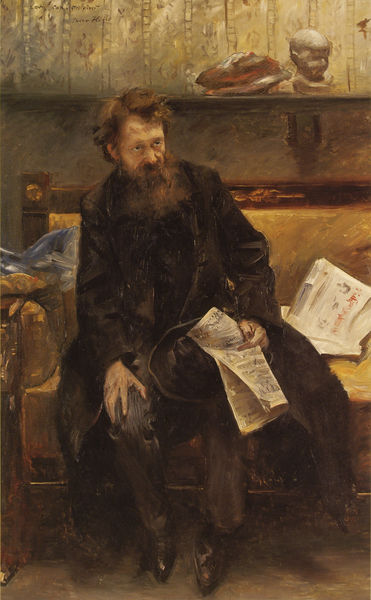
Titel: Porträt des Dichters Peter Hille
Künstler: Lovis Corinth
Standort: Bremen
Institution: Kunsthalle Bremen
Schlagwörter: blau, blätter, dunkel, gemälde, hand, kopf, mann, weiß, gelb, impressionismus, ocker, sitzen, braun, finger, hell, hut, nase, ohr, orange, pastell, schwarz, stützen, zimmer, ölbild, blick, rot, beige, malerei, alt, anzug, bart, hose, mütze, regal, wand, arm, augen, gesicht, schädel, vollbart, bildnis, innenraum, portrait, porträt, signatur, öl, boden, auge, gold, haare, interieur, mantel, realismus, sitzend, stoff, kind, blatt, skulptur, statue, papier, sofa, noten, schuhe, bank, frack, tapete, impressionistisch, ernst, büste, grimmig, lesen, maler, bett, laken, couch, knie, schick, ärmlich, buch, brett, künstler, zeitung, brief, lesender, oker, holzwand, lackschuhe, sitzbank, kargheit, vertäfelung, gel, bord, blicj, lake, soffa, kinderkopf, wartender, nabb, tonkopf, 19. jahrhundert, fe, blatt#arm, gloschar